Question: how i can use Self-Tracking Entities in WCF Services to implement ServiceContract
this my ServiceContract in
'''
namespace PhoneBookService
{
[ServiceContract]
public interface IPbService
{
[OperationContract]
List<User> GetAllUser();
[OperationContract]
string AddUser(User user);
[OperationContract]
string DeleteUser(int id);
[OperationContract]
string UpdateUser(User user);
[OperationContract]
List<Contact> GetContactsByUser(int id);
[OperationContract]
string AddContact(Contact contact, string userName);
[OperationContract]
string DeleteContact(int id);
[OperationContract]
string UpdateContact(Contact contact);
}
}
'''
and this is my implemention class in
'''
namespace PhoneBookService
{
public class PbService : IPbService
{
readonly PhoneBookDBEntities _context = new PhoneBookDBEntities();
public List<User> GetAllUser()
{
return _context.Users.OrderBy(u => u.Name).ToList();
}
public string AddUser(User user)
{
try
{
_context.Users.AddObject(user);
_context.SaveChanges();
return "";
}
catch (Exception e)
{
return e.Message;
}
}
public string DeleteUser(int id)
{
try
{
User user = _context.Users.FirstOrDefault(u => u.UserID == id);
_context.Users.DeleteObject(user);
_context.SaveChanges();
return "";
}
catch (Exception e)
{
return e.Message;
}
}
public string UpdateUser(User user)
{
try
{
if (user == null) throw new ArgumentNullException("user");
User oldUser = _context.Users.FirstOrDefault(u => u.UserID == user.UserID);
if (oldUser != null)
{
oldUser.Name = user.Name;
oldUser.Password = user.Password;
oldUser.UserName = user.UserName;
oldUser.Email = user.Email;
oldUser.CreationDate = DateTime.Now;
}
_context.SaveChanges();
return "";
}
catch (Exception e)
{
return e.Message;
}
}
public List<Contact> GetContactsByUser(int id)
{
User user = _context.Users.FirstOrDefault(u => u.UserID == id);
if (user == null) throw new ArgumentNullException("id");
return user.Contacts.OrderBy(c=>c.Name).ToList();
}
public string AddContact(Contact contact, string userName)
{
try
{
User user = _context.Users.FirstOrDefault(u => u.UserName == userName);
if (user != null) user.Contacts.Add(contact);
_context.SaveChanges();
return "";
}
catch (Exception e)
{
return e.Message;
}
}
public string DeleteContact(int id)
{
try
{
Contact contact = _context.Contacts.FirstOrDefault(c => c.ContactID == id);
_context.Contacts.DeleteObject(contact);
_context.SaveChanges();
return "";
}
catch (Exception e)
{
return e.Message;
}
}
public string UpdateContact(Contact contact)
{
try
{
Contact oldContact = _context.Contacts.FirstOrDefault(c => c.ContactID == contact.ContactID);
if (oldContact != null)
{
oldContact.Name = contact.Name;
oldContact.PhoneNumber = contact.PhoneNumber;
oldContact.Email = contact.Email;
oldContact.Mobil = contact.Mobil;
oldContact.Address = contact.Address;
}
_context.SaveChanges();
return "";
}
catch (Exception e)
{
return e.Message;
}
}
}
}
'''

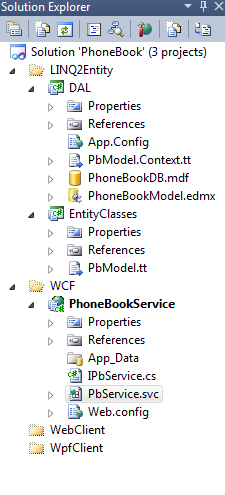
Answer: In Your WCF project you just need to reference your EntityClasses project. That simple?! I guess so...
Your Self-Tracking Entities are already equipped with the right DataMember attributes for the properties it carries.
Another thing...I see you use distinct methods for Add, Update and Delete. I always use a single Persist method that something goes like this:
'''
using(Entities context = new Entities())
{
try
{
context.ApplyChanges(user);
context.SaveChanges();
}
catch
{
...
}
}
'''
The Self-Tracking Entities context "knows" how to apply changes made to entities based on the ChangeTracker the STE is carrying. So you don't need seperate methods at all. Very easy to maintain.
So when you create a new entity in some client-application the ChangeTracker.State will be ObjectChangeTrackerState.Add and when modifying an existing entity it will be Modified and Deleted when you use entity.MarkAsDeleted().
Hope it helps.